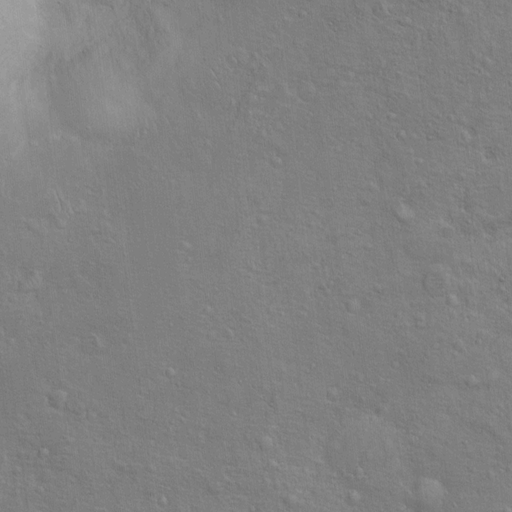
Objects detected: cone